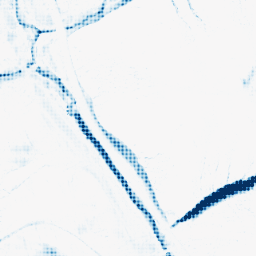
Category: morphological
Decomposition family: morphological_ellipse
Decomposition parameters: operation: closing
width: 20
height: 5
Upsampling method: sinc_blackman
Upsampling parameters: scale: 4
kernel_size: 4
Upsampling scale: 4